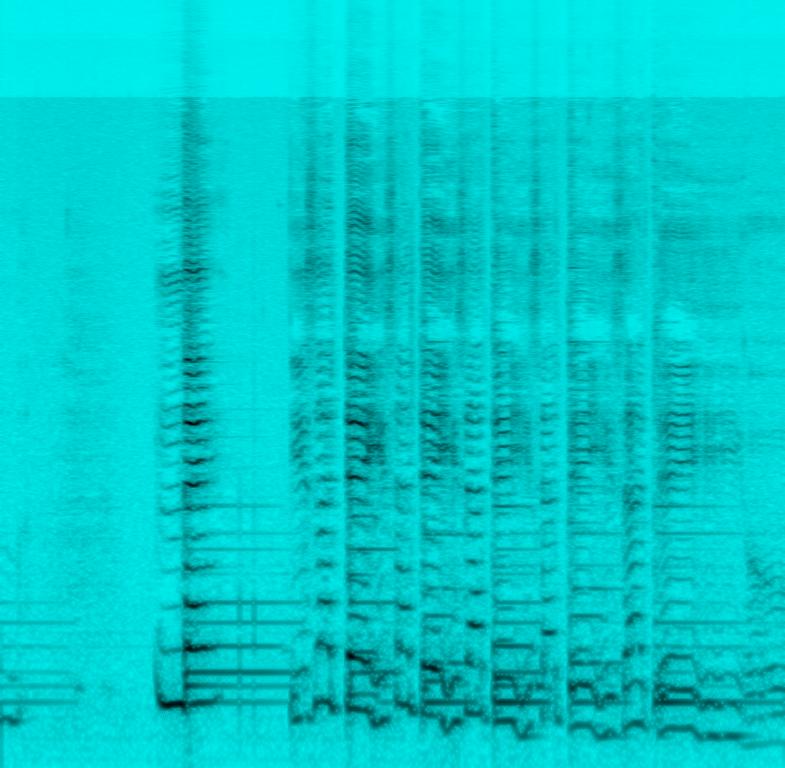
The low quality recording features a cover of a song and it consists of passionate male vocals that together with the actual song's vocal, sounds harmonizing. There are simple acoustic guitar chords too. The recording is very noisy as it was probably recorded with a phone, but regardless it sounds emotional.